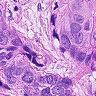
Metastatic tissue present: yes